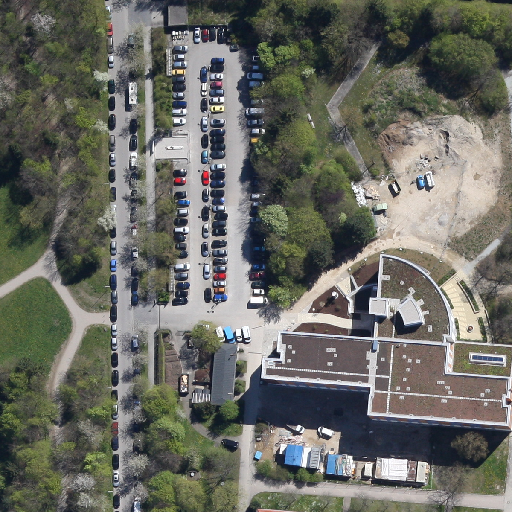
Referring expression: road